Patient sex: M
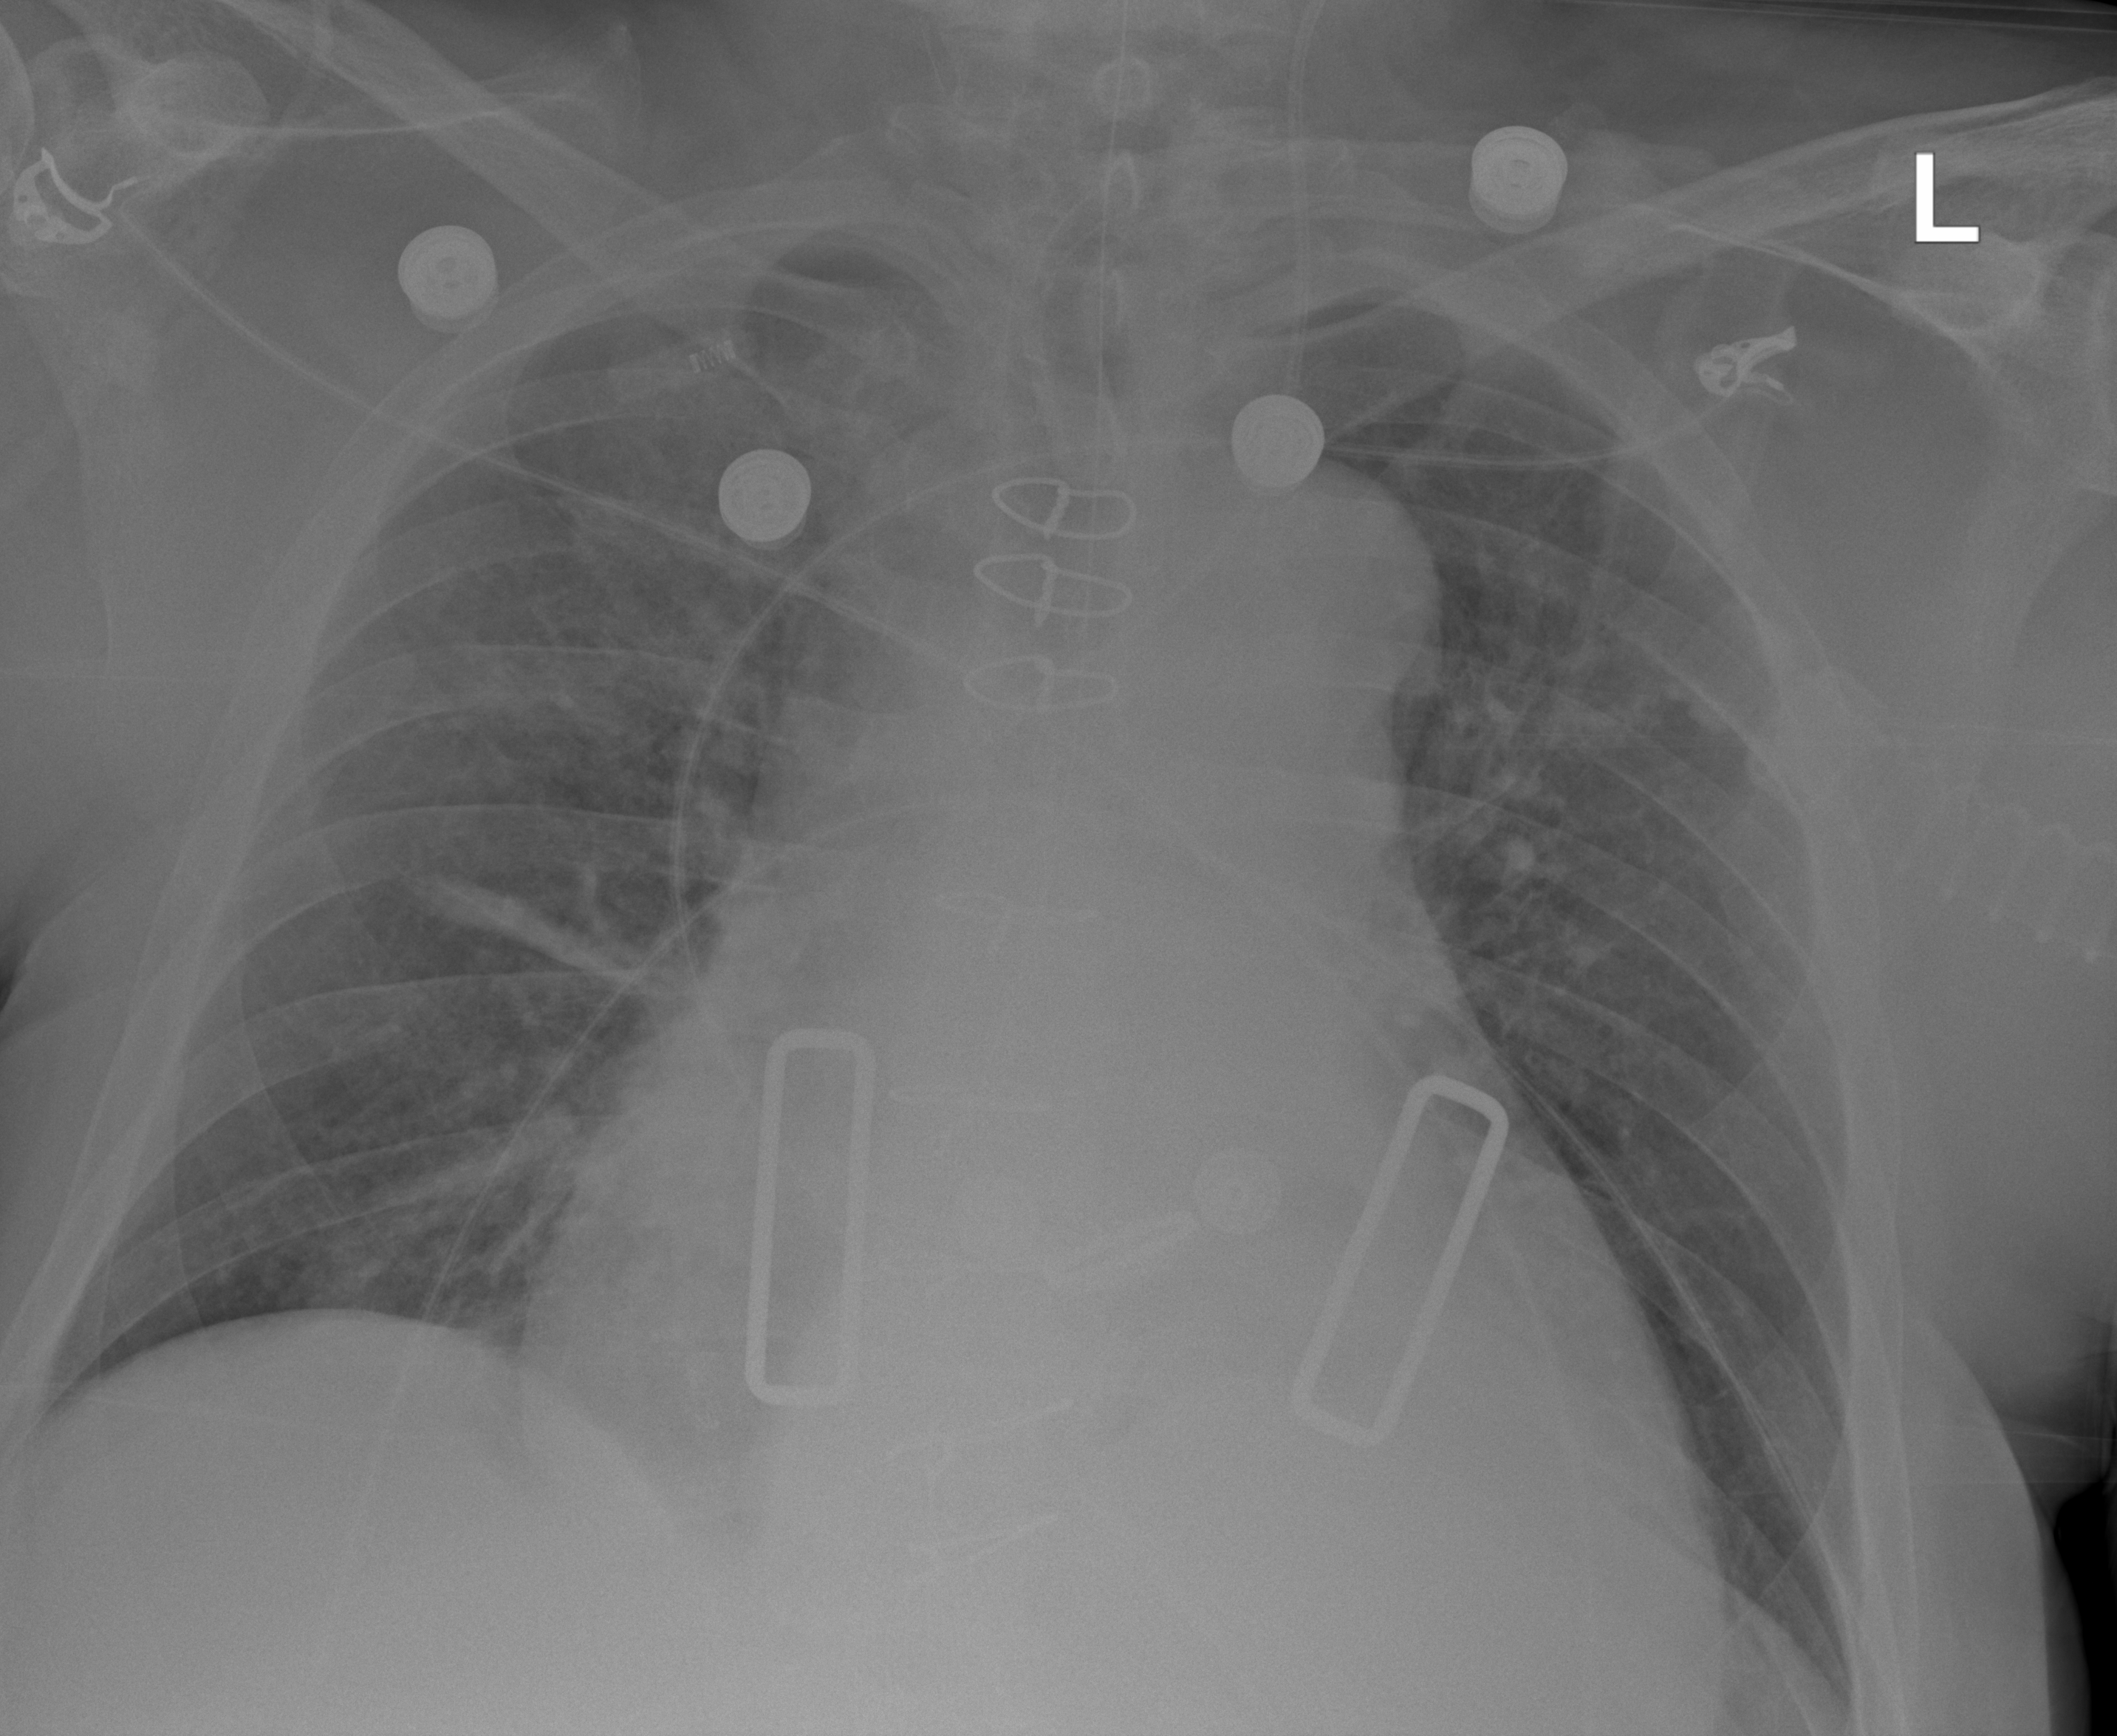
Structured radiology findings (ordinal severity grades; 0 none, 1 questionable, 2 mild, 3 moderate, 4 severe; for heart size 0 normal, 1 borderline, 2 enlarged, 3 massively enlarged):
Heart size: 3
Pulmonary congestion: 2
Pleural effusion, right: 0
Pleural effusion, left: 0
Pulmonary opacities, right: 0
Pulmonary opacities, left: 0
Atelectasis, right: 2
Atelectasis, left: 0